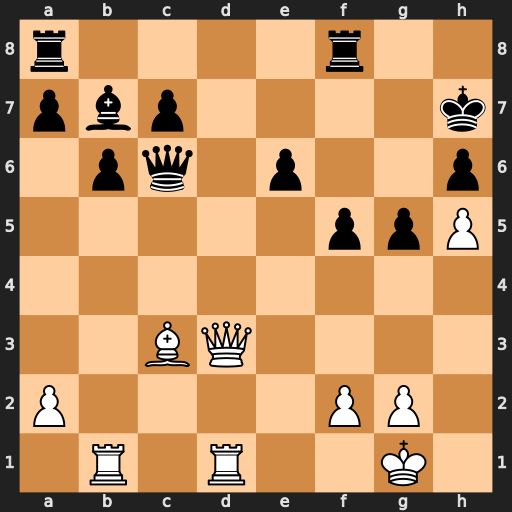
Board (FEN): r4r2/pbp4k/1pq1p2p/5ppP/8/2BQ4/P4PP1/1R1R2K1
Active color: w
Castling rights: -
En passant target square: -
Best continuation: Qd7+ Qxd7 Rxd7+ Rf7 Rxf7+